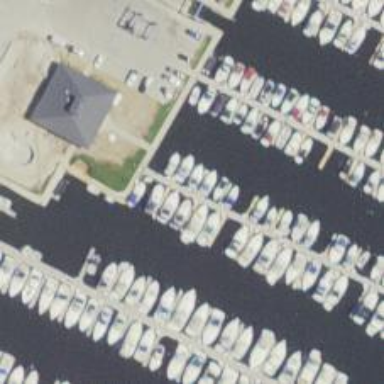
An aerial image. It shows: Man-made pier.